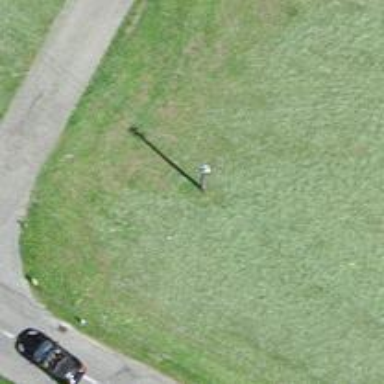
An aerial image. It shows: Power pole.